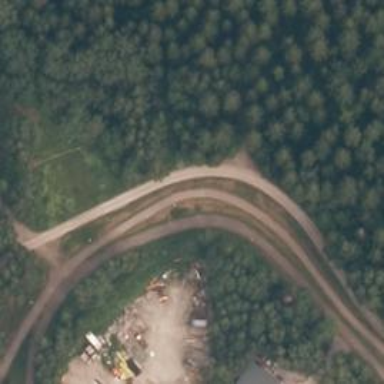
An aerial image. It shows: Asphalt service road specifically designed for nordic skiing. The ski trail is groomed for classic and skating styles.